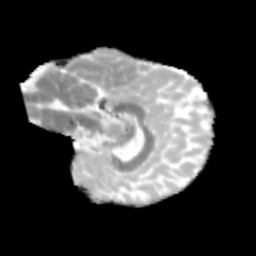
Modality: MD
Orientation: sagittal
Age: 11
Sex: male
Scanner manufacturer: siemens
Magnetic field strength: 3 T
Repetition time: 3.8 s
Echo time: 0.07 s